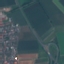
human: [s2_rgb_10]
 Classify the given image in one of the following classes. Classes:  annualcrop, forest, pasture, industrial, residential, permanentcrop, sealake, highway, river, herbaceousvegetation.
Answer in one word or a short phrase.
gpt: Highway